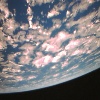
Label: cloud